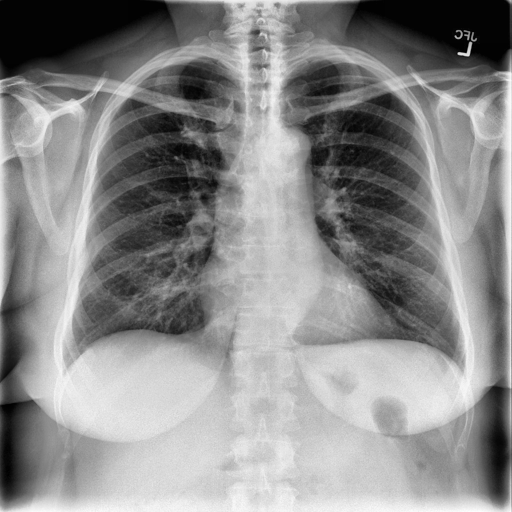
Finding: NORMAL